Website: bh-photo
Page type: receipt
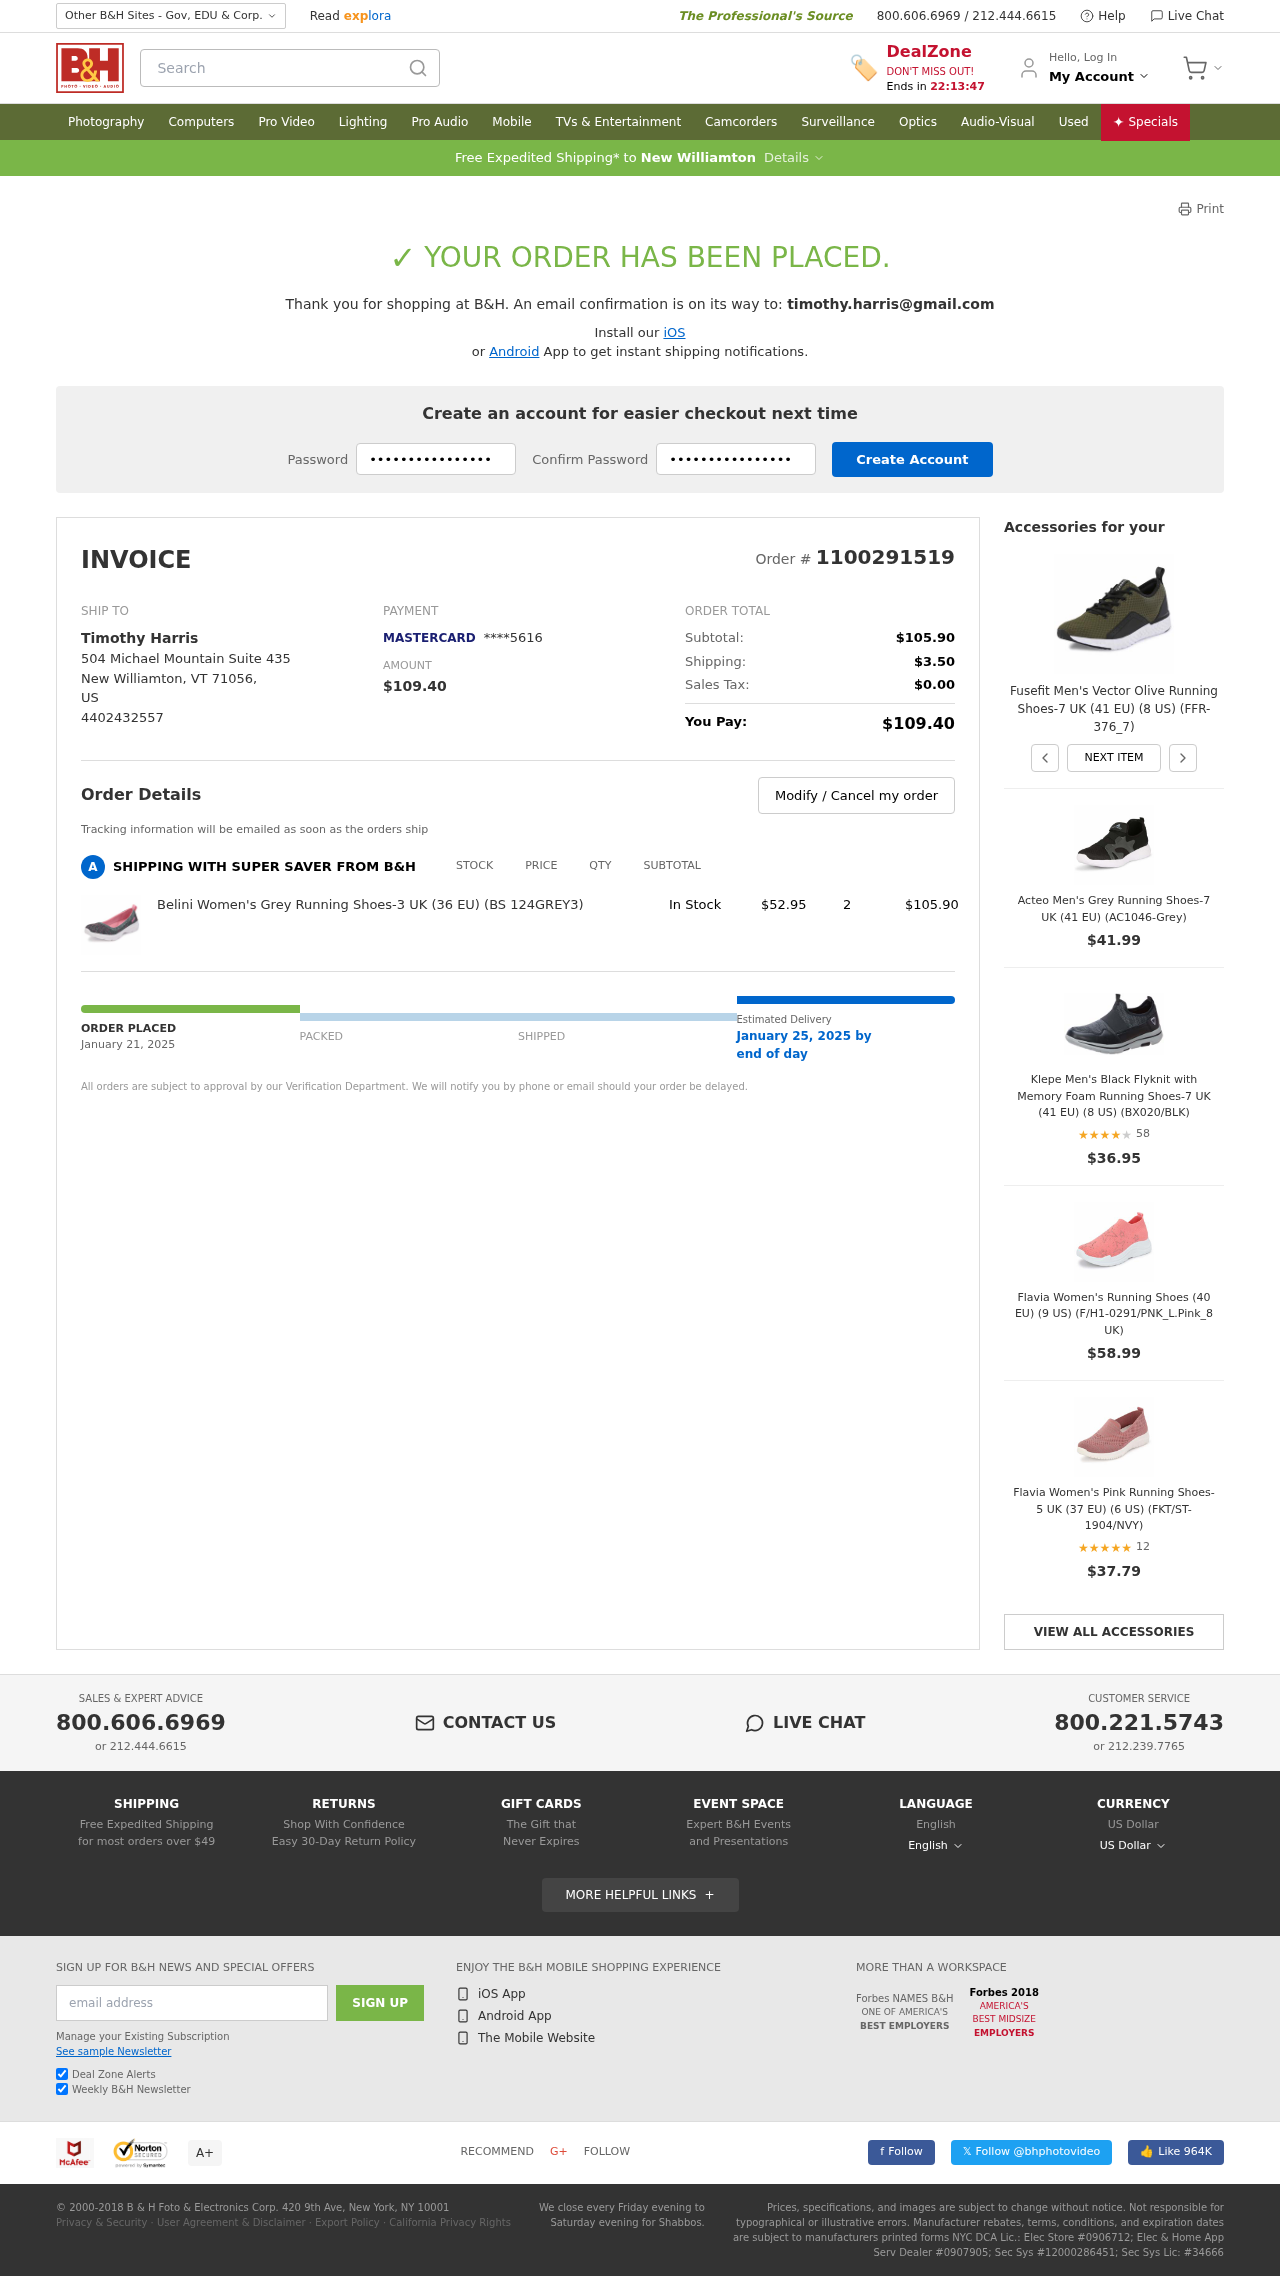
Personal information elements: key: PII_CARD_LAST4
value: ****5616
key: PII_CARD_TYPE
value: MASTERCARD
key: PII_CITY
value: New Williamton
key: PII_COUNTRY_CODE
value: US
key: PII_EMAIL
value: timothy.harris@gmail.com
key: PII_FULLNAME
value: Timothy Harris
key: PII_PHONE
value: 4402432557
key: PII_POSTCODE
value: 71056
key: PII_STATE_ABBR
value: VT
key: PII_STREET
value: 504 Michael Mountain Suite 435
Product elements: key: PRODUCT1_NAME
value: Belini Women's Grey Running Shoes-3 UK (36 EU) (BS 124GREY3)
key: PRODUCT1_PRICE
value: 52.95
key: PRODUCT1_QUANTITY
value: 2
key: PRODUCT2_NAME
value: Fusefit Men's Vector Olive Running Shoes-7 UK (41 EU) (8 US) (FFR-376_7)
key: PRODUCT3_NAME
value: Acteo Men's Grey Running Shoes-7 UK (41 EU) (AC1046-Grey)
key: PRODUCT3_PRICE
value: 41.99
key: PRODUCT4_NAME
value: Klepe Men's Black Flyknit with Memory Foam Running Shoes-7 UK (41 EU) (8 US) (BX020/BLK)
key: PRODUCT4_NUM_RATINGS
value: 58
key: PRODUCT4_PRICE
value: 36.95
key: PRODUCT4_RATING
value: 3.6
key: PRODUCT5_NAME
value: Flavia Women's Running Shoes (40 EU) (9 US) (F/H1-0291/PNK_L.Pink_8 UK)
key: PRODUCT5_PRICE
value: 58.99
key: PRODUCT6_NAME
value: Flavia Women's Pink Running Shoes-5 UK (37 EU) (6 US) (FKT/ST-1904/NVY)
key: PRODUCT6_NUM_RATINGS
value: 12
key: PRODUCT6_PRICE
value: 37.79
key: PRODUCT6_RATING
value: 4.6
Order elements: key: ORDER_ID
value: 1100291519
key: ORDER_TOTAL
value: $109.40
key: ORDER_SUBTOTAL
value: $105.90
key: ORDER_SHIPPING_COST
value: $3.50
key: ORDER_TAX
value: $0.00
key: ORDER_DATE
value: January 21, 2025
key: ORDER_DELIVERY_DATE
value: January 25, 2025 by
Search elements: key: HEADER_SEARCH
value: Search